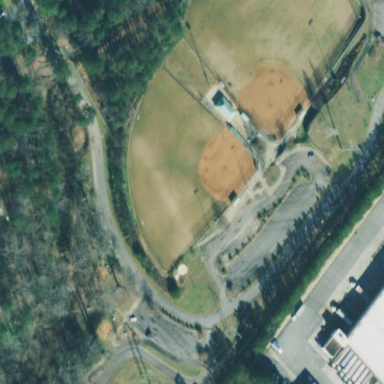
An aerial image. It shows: Baseball pitch for leisure land.